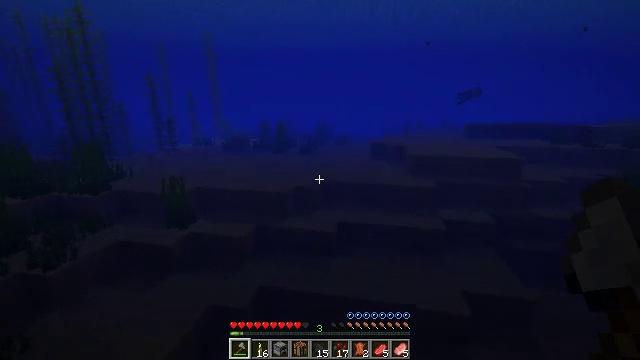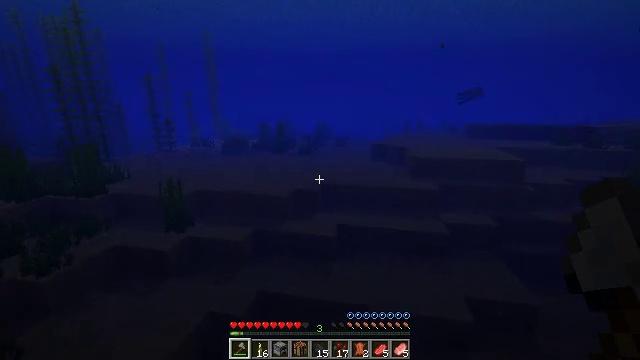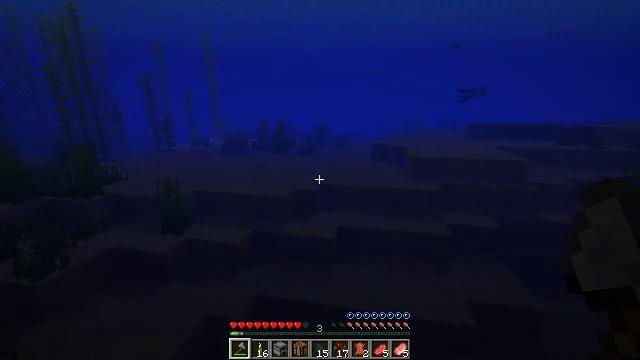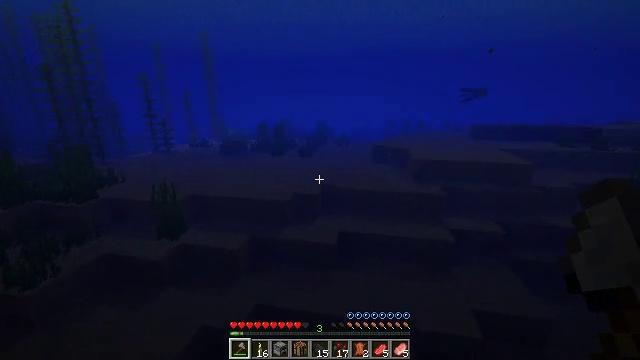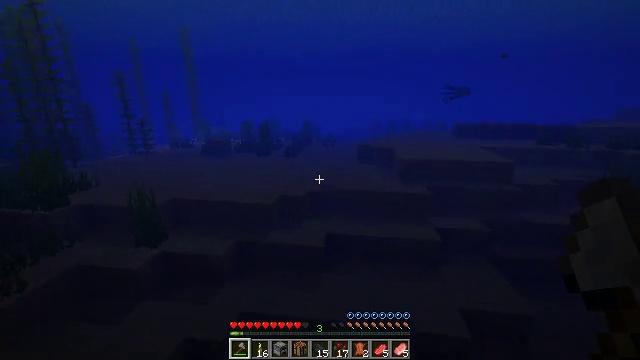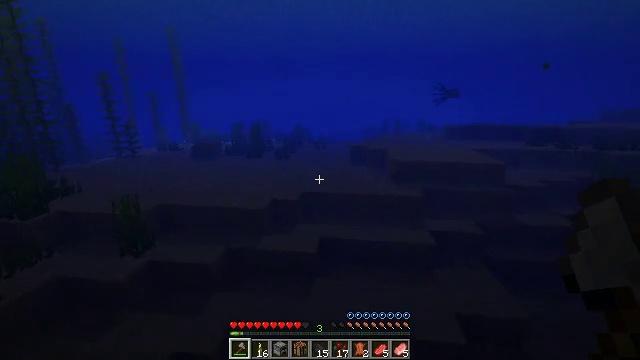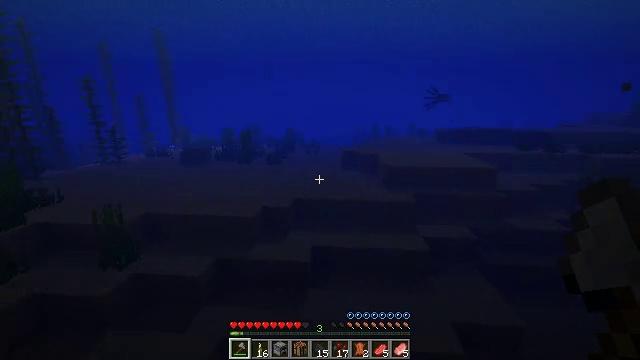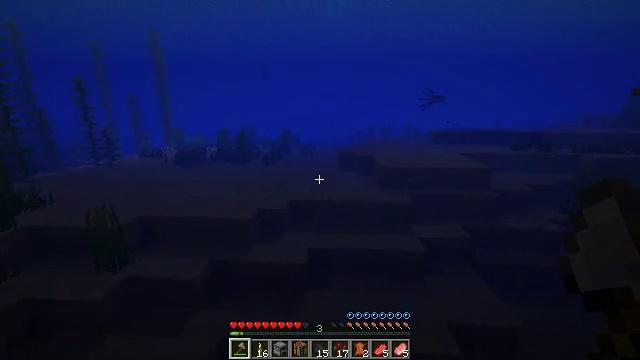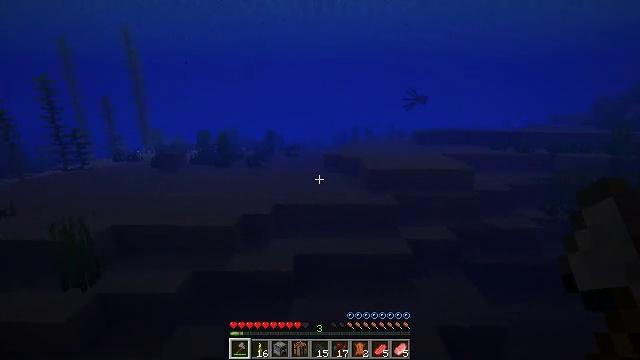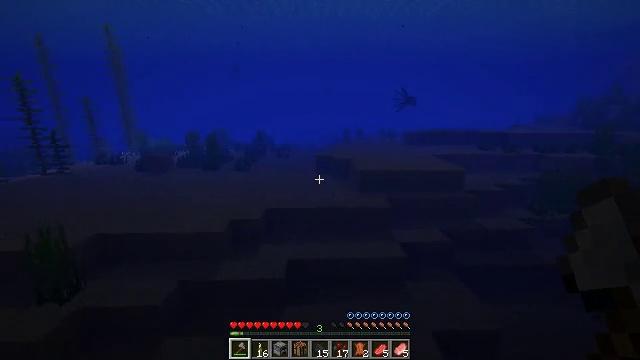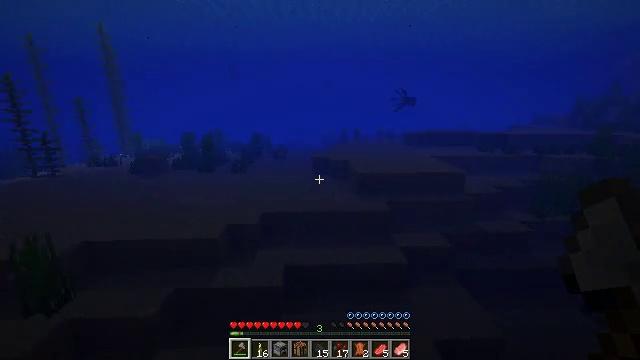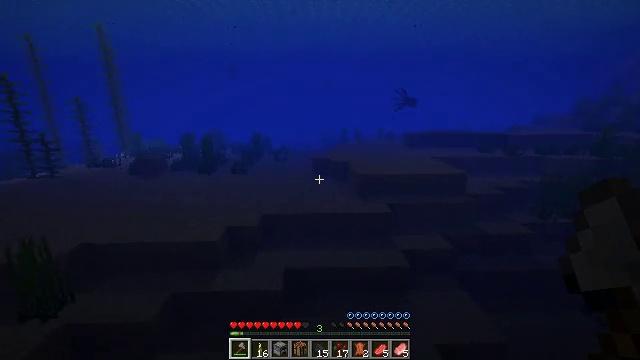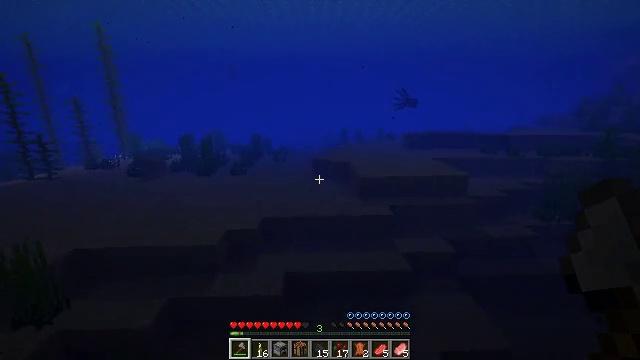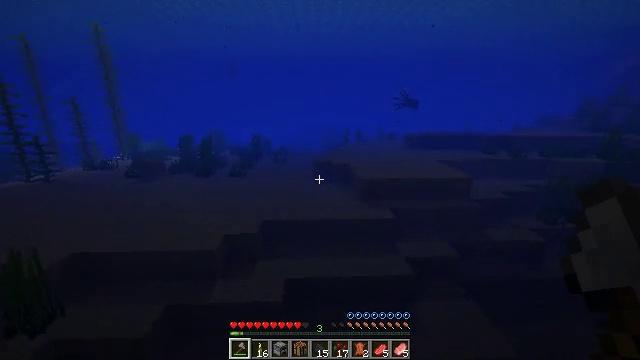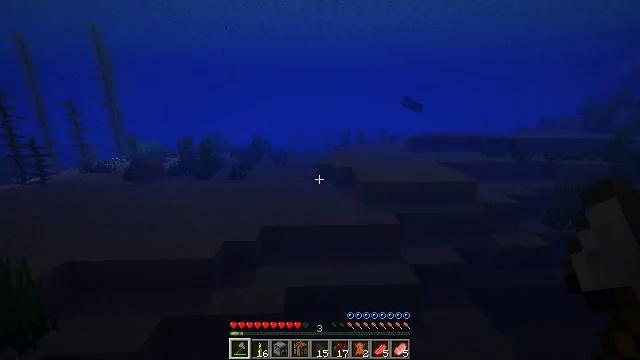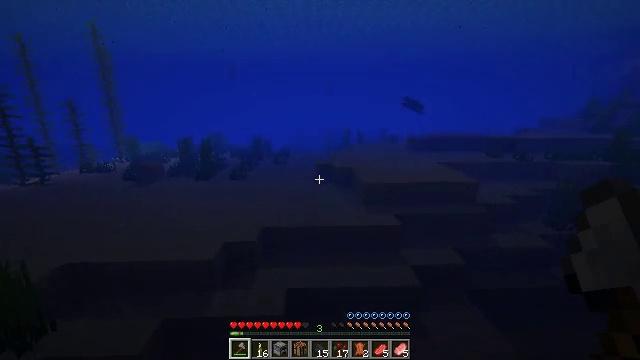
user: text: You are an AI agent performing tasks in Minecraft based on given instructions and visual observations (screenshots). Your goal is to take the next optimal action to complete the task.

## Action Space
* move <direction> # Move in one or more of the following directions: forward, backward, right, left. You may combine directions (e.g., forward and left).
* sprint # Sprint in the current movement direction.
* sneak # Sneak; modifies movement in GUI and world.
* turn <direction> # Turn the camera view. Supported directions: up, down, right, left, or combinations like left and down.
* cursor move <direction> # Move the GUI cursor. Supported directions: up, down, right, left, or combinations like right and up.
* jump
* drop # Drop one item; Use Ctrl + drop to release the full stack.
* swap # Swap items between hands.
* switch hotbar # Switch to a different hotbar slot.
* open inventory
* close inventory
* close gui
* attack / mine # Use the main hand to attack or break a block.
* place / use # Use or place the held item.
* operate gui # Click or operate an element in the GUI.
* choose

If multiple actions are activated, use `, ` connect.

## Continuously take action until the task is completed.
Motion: motion action
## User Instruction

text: Mine the kelp plant underwater.
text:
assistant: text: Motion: move forward, sprint, jump
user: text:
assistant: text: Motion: move forward, sprint, jump
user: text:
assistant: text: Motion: move forward, sprint, jump
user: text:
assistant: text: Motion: move forward, sprint, turn right, jump
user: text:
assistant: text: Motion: move forward, sprint, turn right, jump
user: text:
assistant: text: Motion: move forward, sprint, turn right, jump
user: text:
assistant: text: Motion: move forward, sprint, jump
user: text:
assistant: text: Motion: move forward, sprint, turn right, jump
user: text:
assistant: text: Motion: move forward, sprint, turn right, jump
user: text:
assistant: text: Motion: move forward, sprint, jump
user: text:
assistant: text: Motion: move forward, sprint, jump
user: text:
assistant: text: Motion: move forward, sprint, jump
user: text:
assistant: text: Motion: move forward and move left, sprint, jump
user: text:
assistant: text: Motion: move forward and move left, sprint, jump
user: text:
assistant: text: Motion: move forward and move left, sprint, jump
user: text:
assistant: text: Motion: move forward and move left, sprint, jump
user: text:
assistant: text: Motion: move forward and move left, sprint, jump
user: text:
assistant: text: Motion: move forward and move left, sprint, jump
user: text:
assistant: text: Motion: move forward and move left, sprint, turn left and down, jump
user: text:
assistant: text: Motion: move forward and move left, sprint, turn left and down, jump
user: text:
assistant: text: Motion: move forward and move left, sprint, turn left and down, jump
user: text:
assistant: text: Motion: move forward, sprint, jump
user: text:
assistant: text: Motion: move forward, sprint, jump
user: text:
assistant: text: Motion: move forward, sprint, jump
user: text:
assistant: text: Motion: move forward, sprint, jump
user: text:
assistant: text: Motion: move forward, sprint, turn up, jump
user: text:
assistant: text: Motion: move forward, sprint, jump
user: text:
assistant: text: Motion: move forward, sprint, jump
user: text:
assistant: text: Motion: move forward, sprint, jump
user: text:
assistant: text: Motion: move forward, sprint, jump